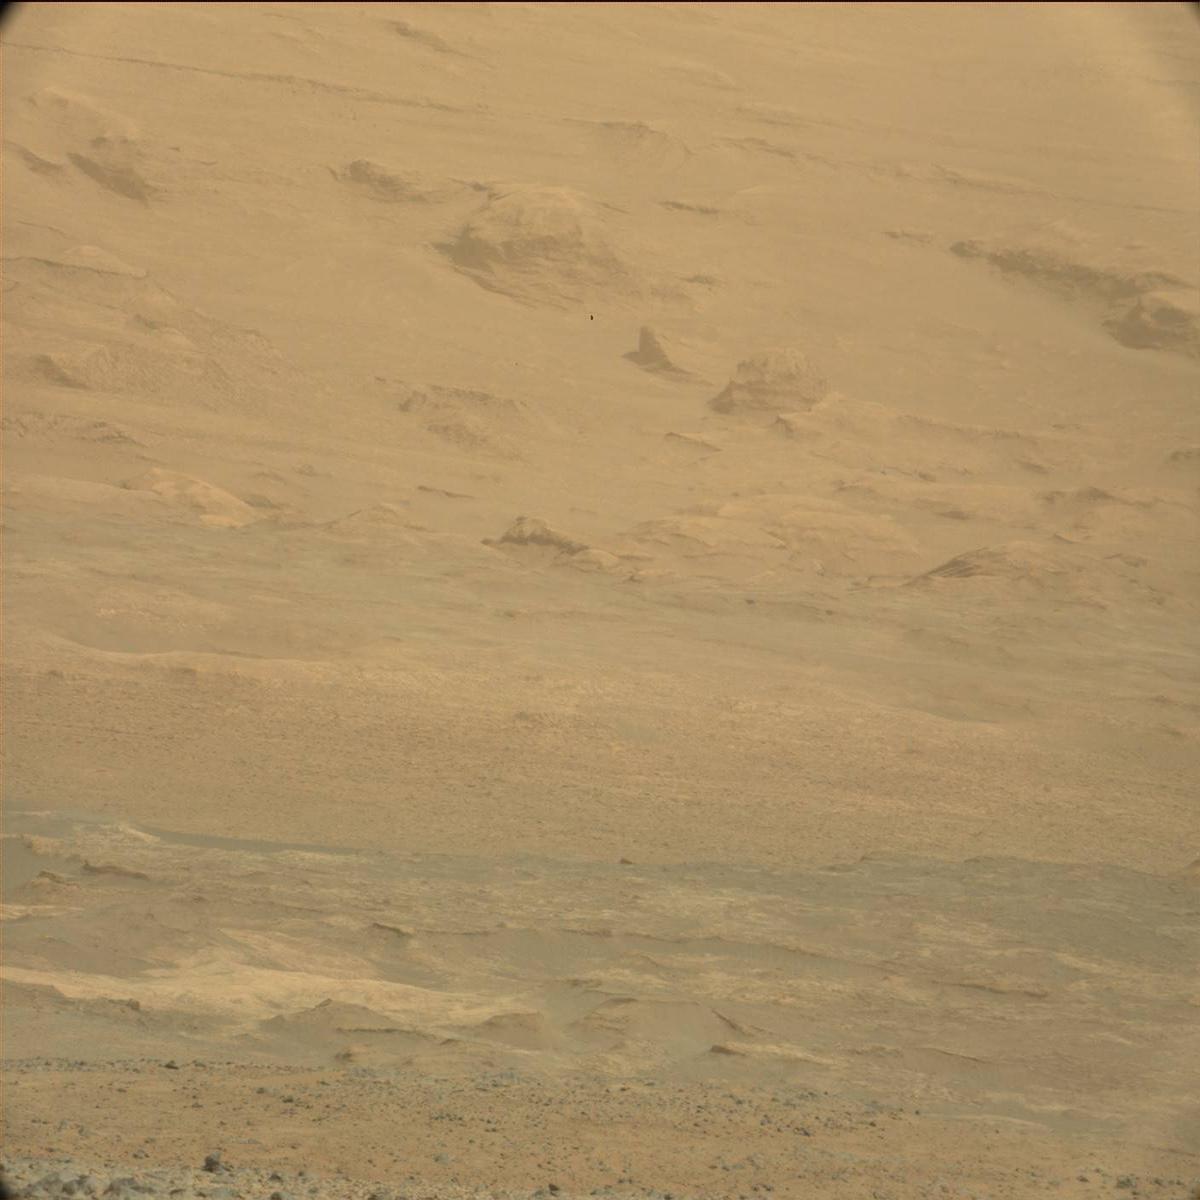
Terrain classes present: Bedrock, Ridge, Sand / Soil